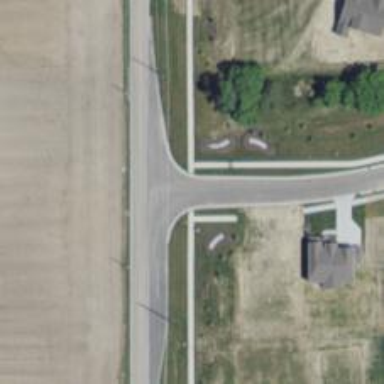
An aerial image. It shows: Unmarked road crossing.